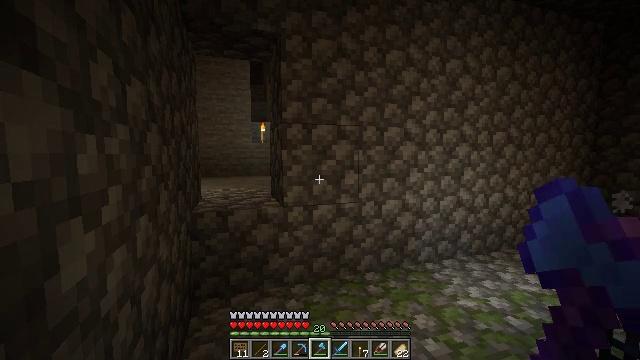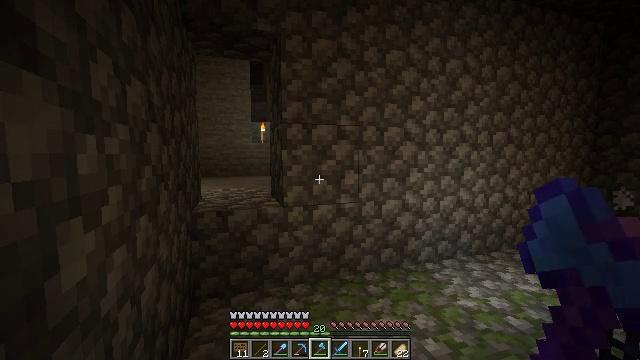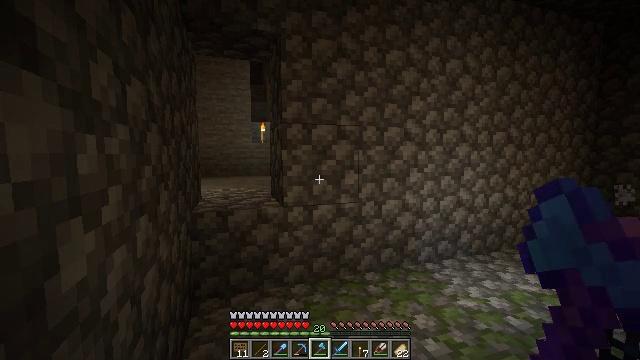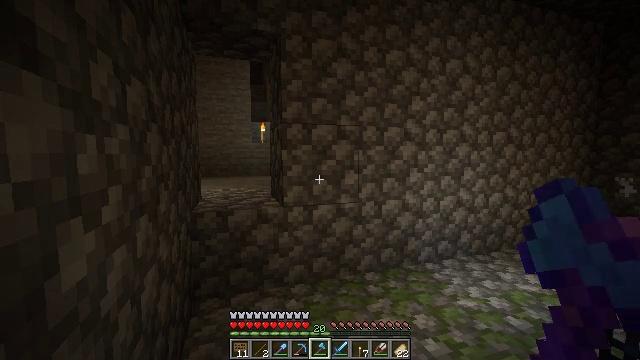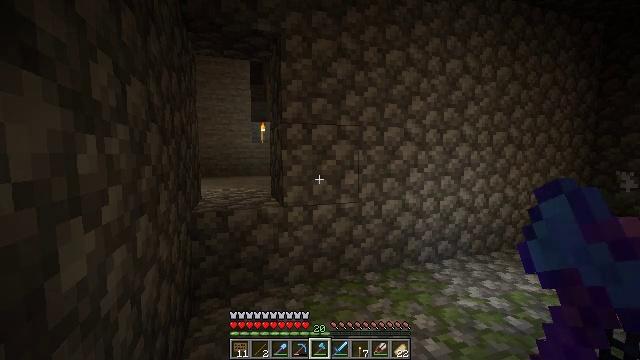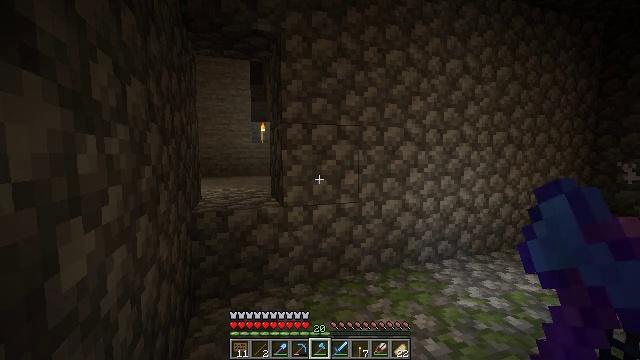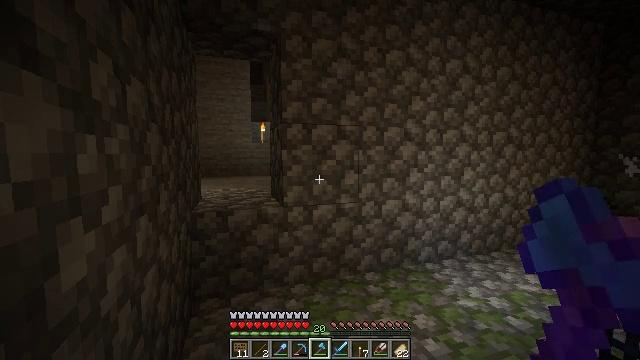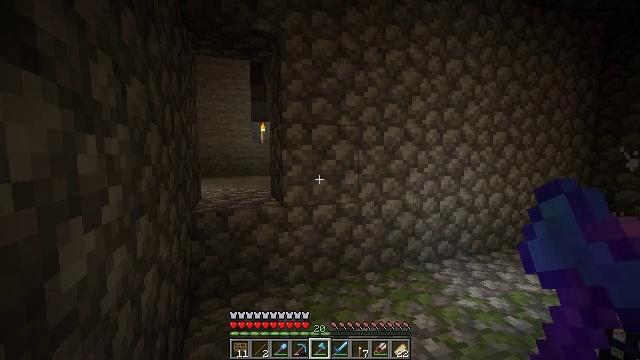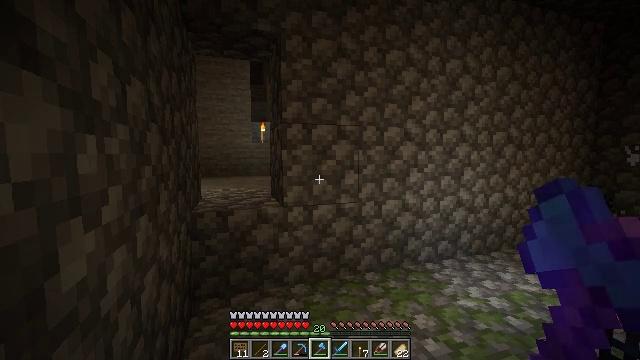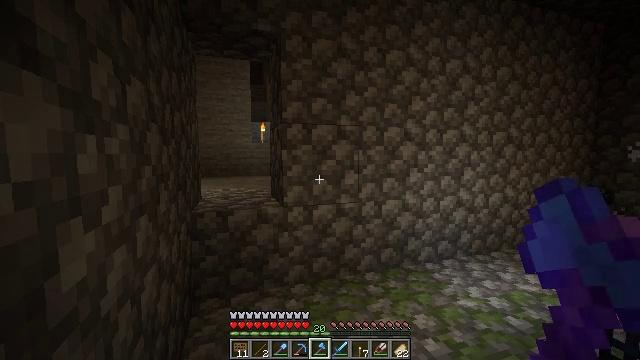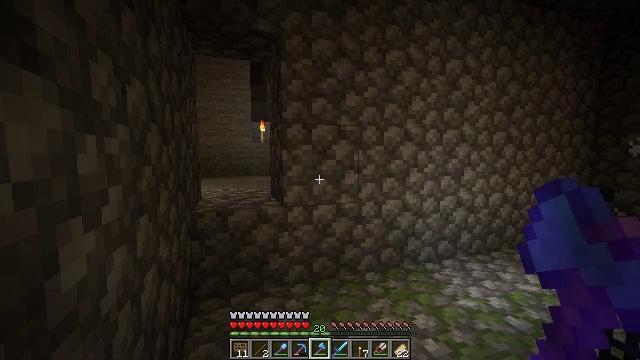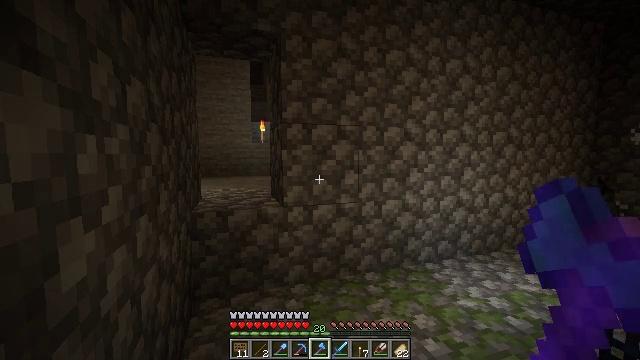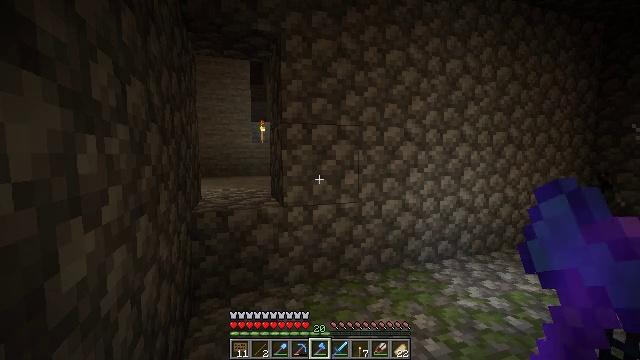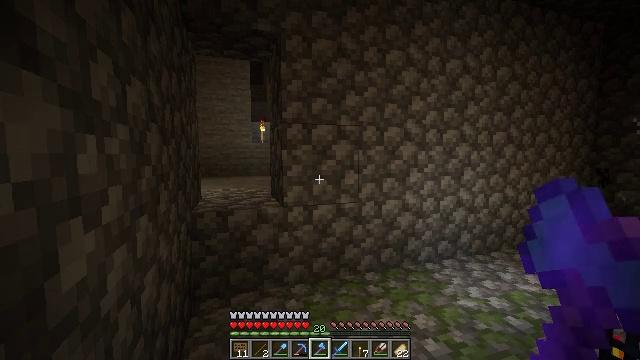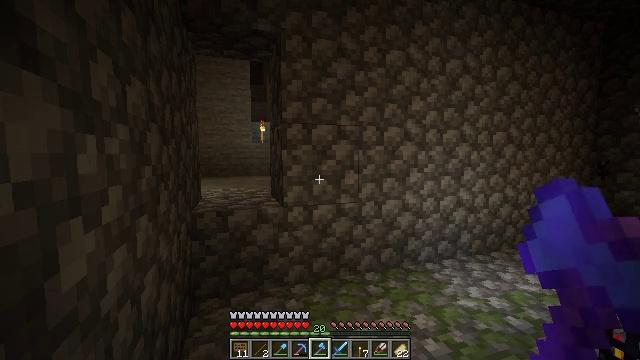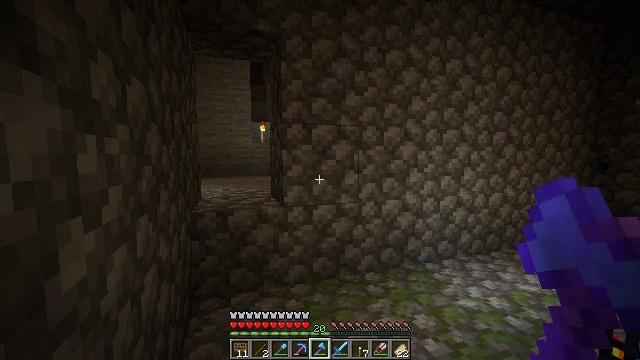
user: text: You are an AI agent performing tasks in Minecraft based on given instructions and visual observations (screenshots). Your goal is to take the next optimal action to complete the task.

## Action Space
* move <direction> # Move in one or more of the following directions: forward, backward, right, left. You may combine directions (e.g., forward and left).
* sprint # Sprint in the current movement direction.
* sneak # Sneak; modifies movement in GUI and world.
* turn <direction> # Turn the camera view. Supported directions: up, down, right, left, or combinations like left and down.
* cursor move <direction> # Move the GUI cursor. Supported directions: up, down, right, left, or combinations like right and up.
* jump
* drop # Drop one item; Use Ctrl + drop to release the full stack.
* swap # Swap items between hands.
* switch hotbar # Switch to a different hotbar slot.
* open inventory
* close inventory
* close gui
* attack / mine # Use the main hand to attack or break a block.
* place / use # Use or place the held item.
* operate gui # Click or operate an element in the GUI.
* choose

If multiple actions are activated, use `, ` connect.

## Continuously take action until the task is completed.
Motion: motion action
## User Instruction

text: Mine the torch on the wall.
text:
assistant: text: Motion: no_op
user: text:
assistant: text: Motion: no_op
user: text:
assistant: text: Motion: no_op
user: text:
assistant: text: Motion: no_op
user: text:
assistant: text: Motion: no_op
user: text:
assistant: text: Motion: no_op
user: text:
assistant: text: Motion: no_op
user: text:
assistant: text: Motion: no_op
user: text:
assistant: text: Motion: no_op
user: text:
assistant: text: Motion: no_op
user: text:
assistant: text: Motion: no_op
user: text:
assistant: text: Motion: no_op
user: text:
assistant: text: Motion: no_op
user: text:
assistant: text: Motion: no_op
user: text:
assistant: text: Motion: no_op
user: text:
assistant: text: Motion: no_op
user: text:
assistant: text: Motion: no_op
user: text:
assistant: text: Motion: no_op
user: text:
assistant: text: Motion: no_op
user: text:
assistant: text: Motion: no_op
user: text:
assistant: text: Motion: no_op
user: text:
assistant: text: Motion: no_op
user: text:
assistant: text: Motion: no_op
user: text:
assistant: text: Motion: no_op
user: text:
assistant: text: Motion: no_op
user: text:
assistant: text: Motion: no_op
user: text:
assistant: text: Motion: no_op
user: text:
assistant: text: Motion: no_op
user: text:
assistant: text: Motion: no_op
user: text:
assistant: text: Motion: no_op